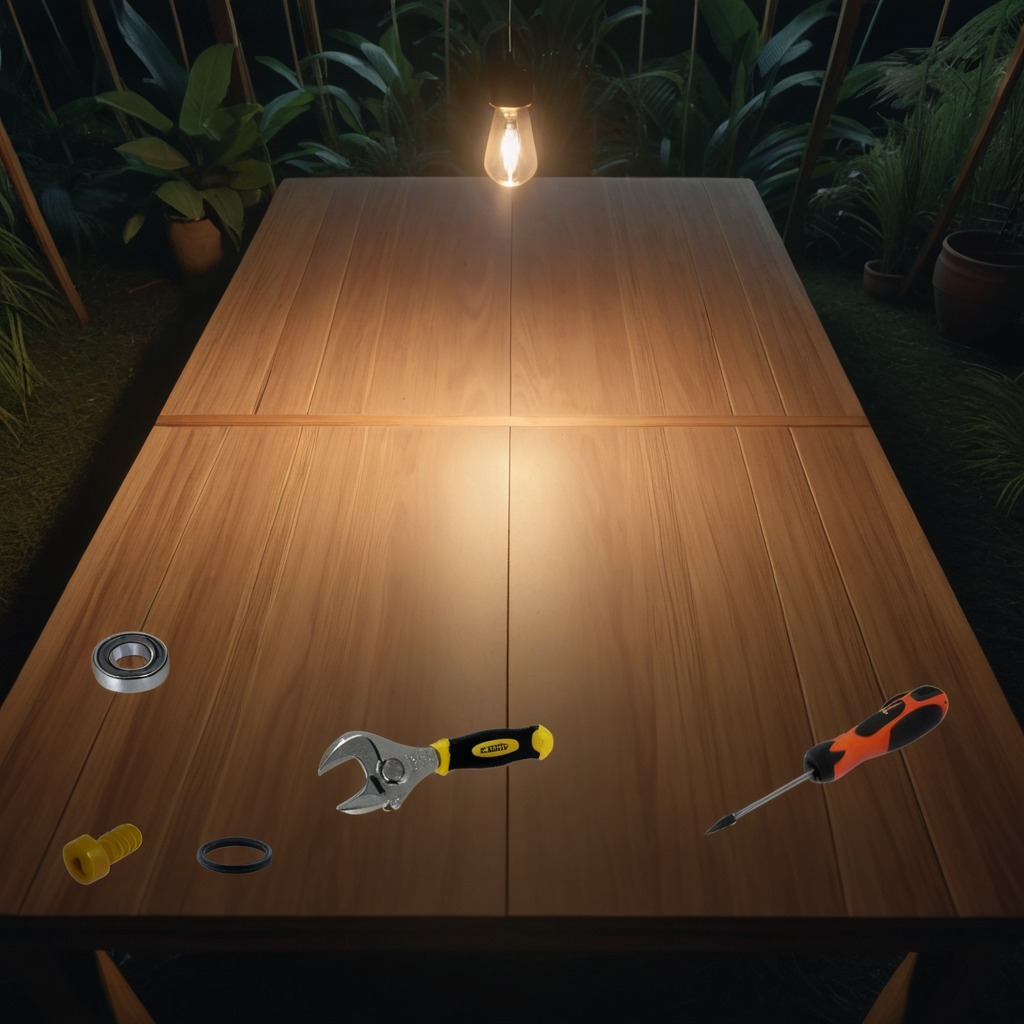
A ball bearing, a rubber o-ring, a machine screw, a screwdriver, and a wrench are lying on the wooden table.